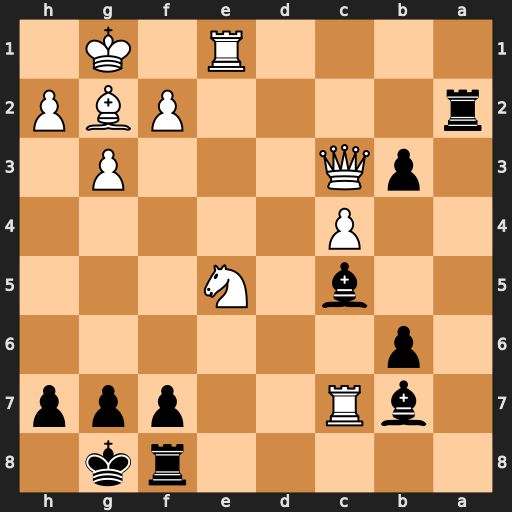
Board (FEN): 5rk1/1bR2ppp/1p6/2b1N3/2P5/1pQ3P1/r4PBP/4R1K1
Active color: b
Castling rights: -
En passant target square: -
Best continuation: Bxf2+ Kf1 Bxg2+